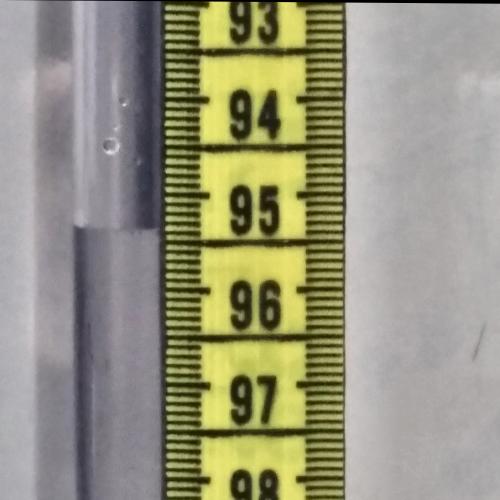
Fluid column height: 95.4 cm